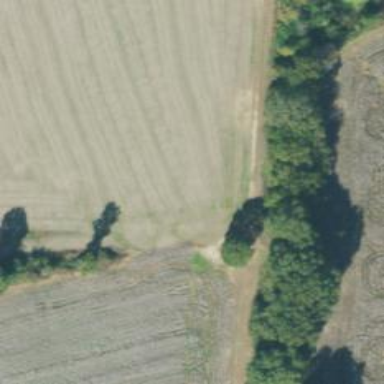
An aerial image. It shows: Row of trees in natural setting.